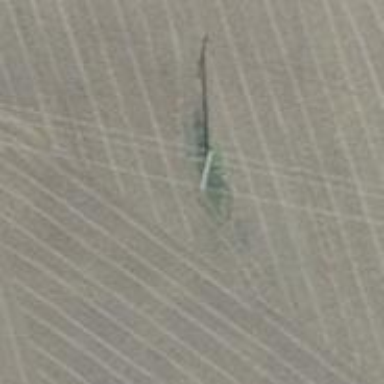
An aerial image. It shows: Grey lattice power pole.